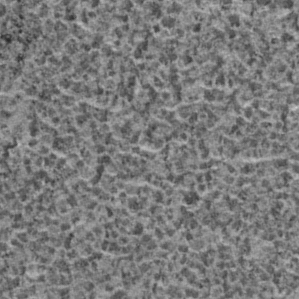
Label: frost